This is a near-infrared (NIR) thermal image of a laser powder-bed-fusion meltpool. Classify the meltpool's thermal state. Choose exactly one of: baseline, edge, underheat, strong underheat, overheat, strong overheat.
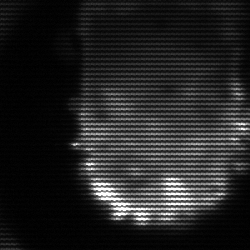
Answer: baseline